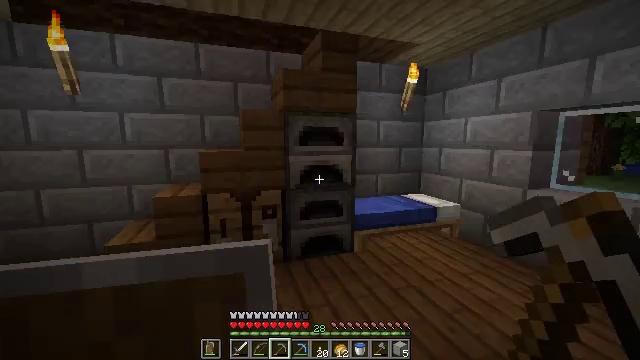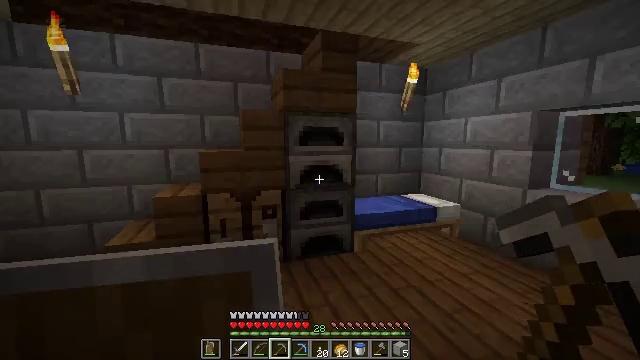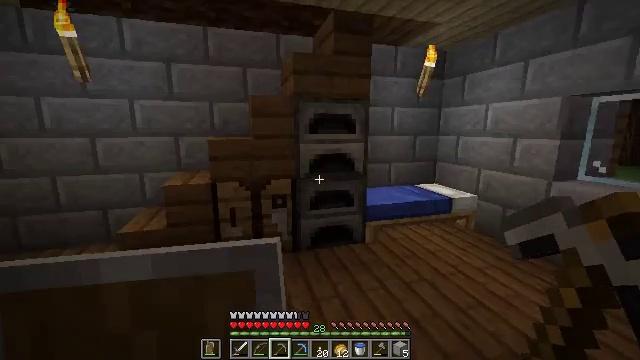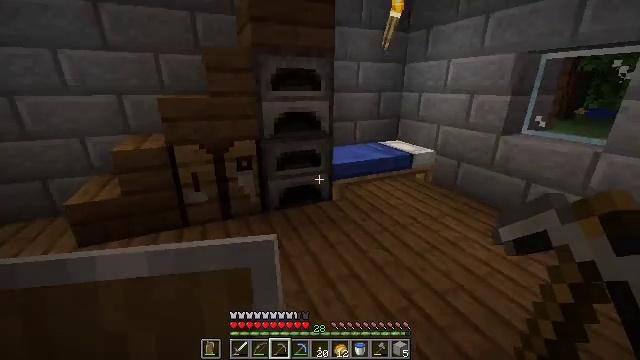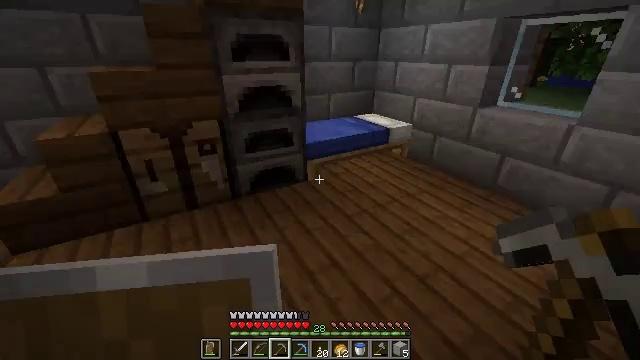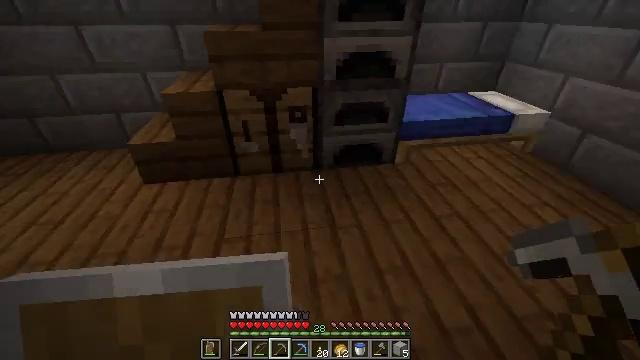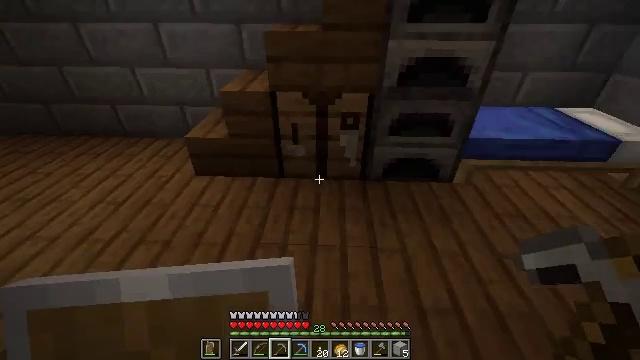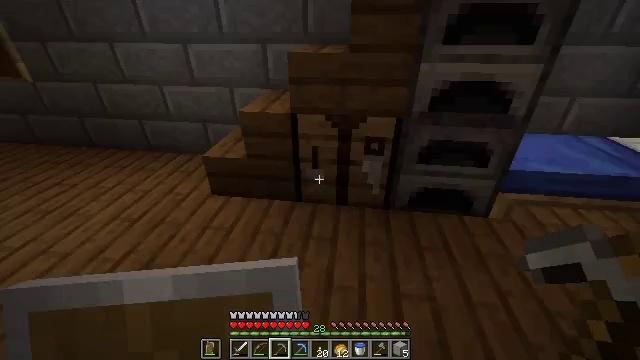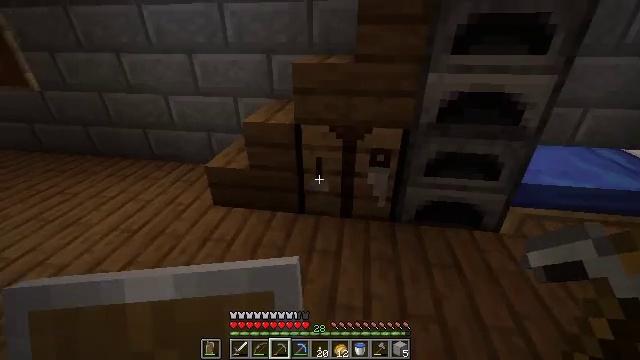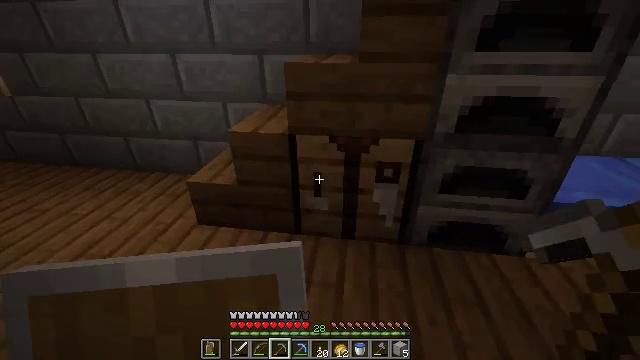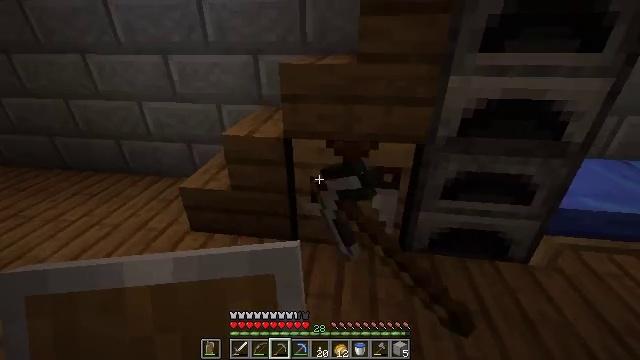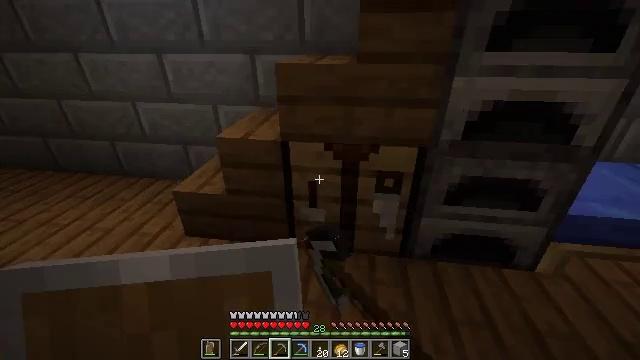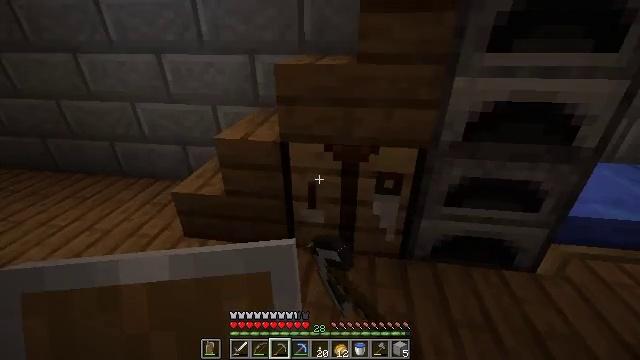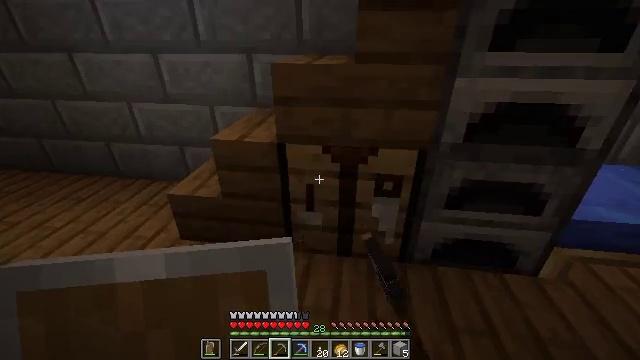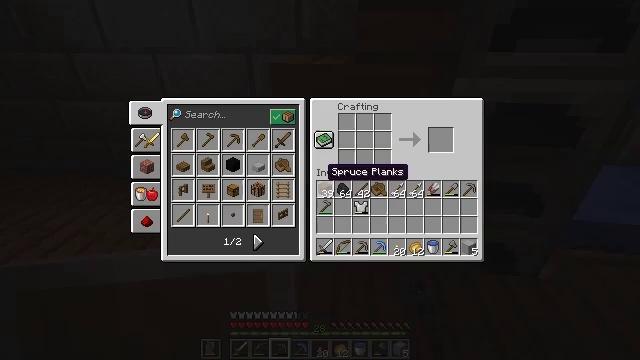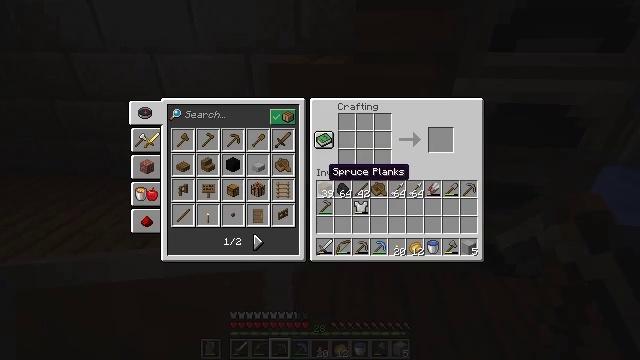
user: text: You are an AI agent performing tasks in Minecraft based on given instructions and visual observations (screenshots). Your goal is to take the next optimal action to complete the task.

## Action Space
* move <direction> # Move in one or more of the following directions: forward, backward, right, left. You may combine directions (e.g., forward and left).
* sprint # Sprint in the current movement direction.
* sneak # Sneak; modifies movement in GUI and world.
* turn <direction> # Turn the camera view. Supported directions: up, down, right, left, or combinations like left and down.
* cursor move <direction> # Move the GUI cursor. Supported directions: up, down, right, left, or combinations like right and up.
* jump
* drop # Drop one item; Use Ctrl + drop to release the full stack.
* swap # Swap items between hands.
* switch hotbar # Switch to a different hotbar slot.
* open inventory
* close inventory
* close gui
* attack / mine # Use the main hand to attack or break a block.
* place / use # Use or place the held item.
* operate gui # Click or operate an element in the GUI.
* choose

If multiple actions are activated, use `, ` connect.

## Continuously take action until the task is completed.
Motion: motion action
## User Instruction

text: Craft some smooth stone slab in the crafting menu.
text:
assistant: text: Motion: no_op
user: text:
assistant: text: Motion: move forward, turn left and down
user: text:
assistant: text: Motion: move forward, turn right and down
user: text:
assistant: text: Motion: move forward, turn right and down
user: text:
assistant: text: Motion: move forward, turn left and down
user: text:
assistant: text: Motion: move forward, turn left
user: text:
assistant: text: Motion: move forward, turn left and up
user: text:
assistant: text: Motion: move forward, turn left and up
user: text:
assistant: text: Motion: move forward, use / place
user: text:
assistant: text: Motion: use / place
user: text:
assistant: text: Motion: no_op
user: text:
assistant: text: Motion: no_op
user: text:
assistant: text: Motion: no_op
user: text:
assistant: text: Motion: no_op
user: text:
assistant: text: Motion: no_op
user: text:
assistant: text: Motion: cursor move left and up
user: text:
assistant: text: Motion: cursor move left and up
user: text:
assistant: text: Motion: cursor move up
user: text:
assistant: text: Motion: cursor move left
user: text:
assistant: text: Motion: cursor move left and down
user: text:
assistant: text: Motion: cursor move down
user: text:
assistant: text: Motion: operate gui
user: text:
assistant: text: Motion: operate gui
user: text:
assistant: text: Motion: no_op
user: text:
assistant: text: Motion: no_op
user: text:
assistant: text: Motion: cursor move right
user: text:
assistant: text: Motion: no_op
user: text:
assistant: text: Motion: no_op
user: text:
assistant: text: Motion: cursor move right
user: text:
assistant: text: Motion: cursor move right